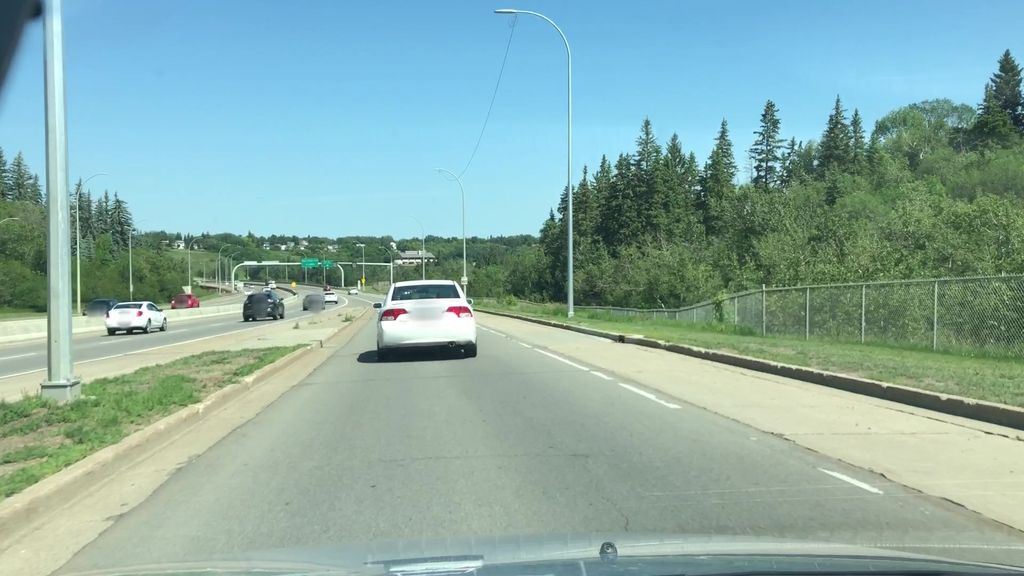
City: edmonton